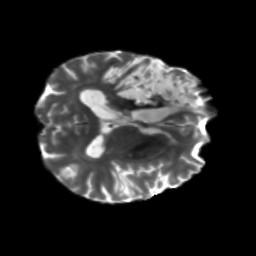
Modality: T2w
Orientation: axial
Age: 60
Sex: male
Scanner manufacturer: siemens
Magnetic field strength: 3 T
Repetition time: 5.47 s
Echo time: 0.0854 s